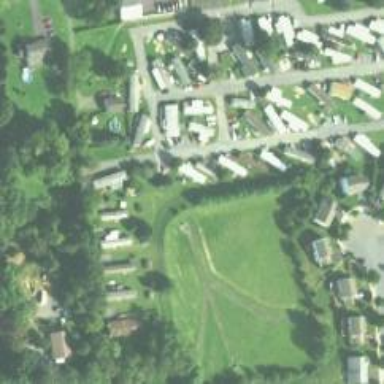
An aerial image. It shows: Campsite designated for tourism.